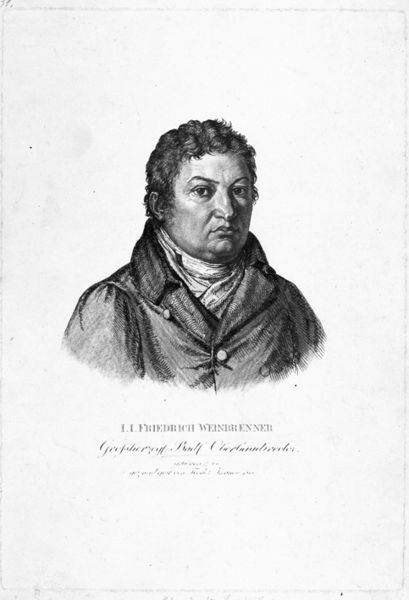
Titel: Friedrich Weinbrenner
Künstler: Fedor Ivanovic Kalmyk
Standort: Karlsruhe
Institution: Staatliche Kunsthalle Karlsruhe
Schlagwörter: dunkel, kopf, mann, schatten, weiß, brust, frisur, grau, haar, hell, hintergrund, licht, mund, nase, ohr, profil, schwarz, skizze, stirn, zeichnung, blick, schal, tuch, alt, hemd, jacke, augen, falten, gesicht, kleidung, knoten, kragen, bildnis, herr, portrait, porträt, auge, gewand, haare, mantel, kaufmann, augenbrauen, brustbild, bruststück, kinn, knopf, lippen, locken, ohren, schulter, schultern, seide, schrift, wellen, papier, grafik, graphik, amerika, friedrich, dick, falte, dichter, ernst, streng, brauen, halstuch, deutsch, augenbraue, knöpfe, gehrock, oberkörper, revers, kritisch, name, tusche, unterschrift, buch, druck, druckgraphik, schwarzweiss, druckgrafik, radierung, stich, titel, künstler, text, titelblatt, bleistift, napoleon, gesciht, kurzhaarschnitt, biedermeier, halbprofil, doppelkinn, aufschläge, halsbinde, skeptisch, persönlichkeit, kupferstich, klassik, gewellt, details, schwaz, architekt, karlsruhe, sauer, schaal, detailgenau, ätzung, gelockt, grimm, brustportrait, brustbildnis, sticj, berühmt, jack, mantle, bliestift, blik, 19. jahrhundert, partrait, friederich, weinbrenner, friedrich weinbrenner, paortrait, finanzbeater, agenbrauen